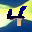
Label: 4